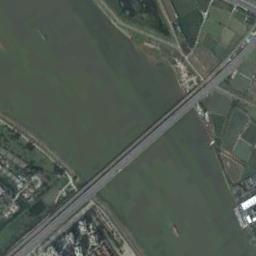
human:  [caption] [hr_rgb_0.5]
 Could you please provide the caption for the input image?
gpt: A bridge connects the land on both sides of the turquoise water  There are many residential areas and green farmers on the land .

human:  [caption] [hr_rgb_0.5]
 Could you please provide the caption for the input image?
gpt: There is a bridge over the river between some buildings and farmlands .

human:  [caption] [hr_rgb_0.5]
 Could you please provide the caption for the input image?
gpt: Most of the area the bridge crosses is bare land .

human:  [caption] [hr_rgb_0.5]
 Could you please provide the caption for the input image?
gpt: A bridge built on a dark green river and the farmland on both sides of the river .

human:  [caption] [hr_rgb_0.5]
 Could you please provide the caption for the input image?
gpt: Many green plants are on both ends of the bridge .